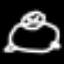
Label: frog